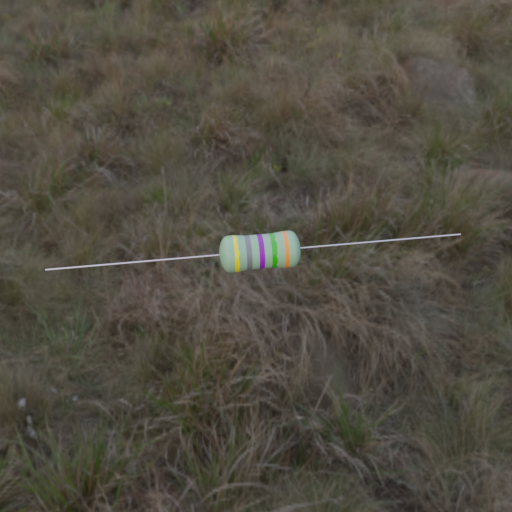
Resistor colour bands (in order): yellow, gray, violet, green, orange